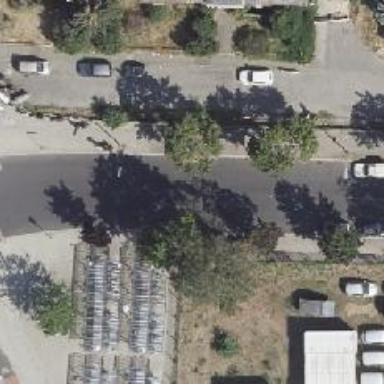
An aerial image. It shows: Residential road with asphalt surface and lane markings.